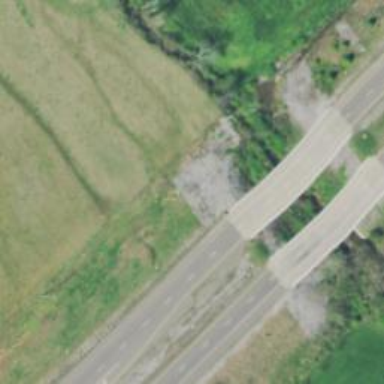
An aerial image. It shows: Primary highway bridge.